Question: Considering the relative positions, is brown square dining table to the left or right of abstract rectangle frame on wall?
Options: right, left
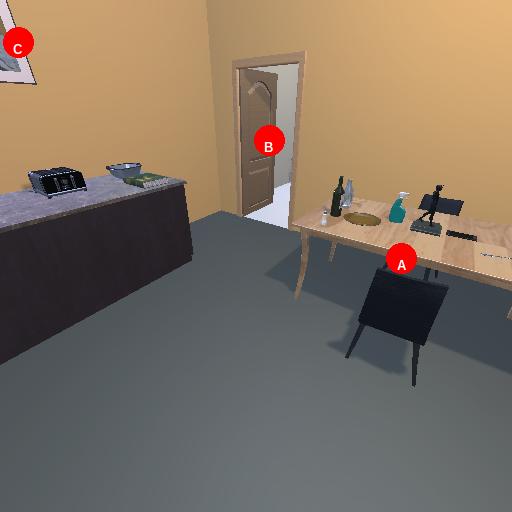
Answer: right